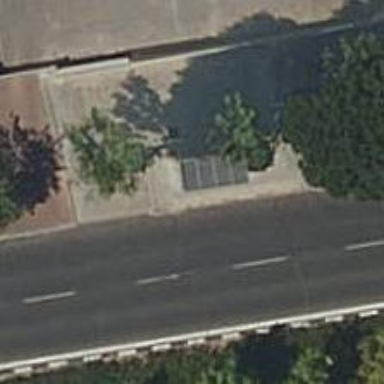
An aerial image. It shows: Bus stop with platform for public transport.